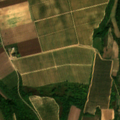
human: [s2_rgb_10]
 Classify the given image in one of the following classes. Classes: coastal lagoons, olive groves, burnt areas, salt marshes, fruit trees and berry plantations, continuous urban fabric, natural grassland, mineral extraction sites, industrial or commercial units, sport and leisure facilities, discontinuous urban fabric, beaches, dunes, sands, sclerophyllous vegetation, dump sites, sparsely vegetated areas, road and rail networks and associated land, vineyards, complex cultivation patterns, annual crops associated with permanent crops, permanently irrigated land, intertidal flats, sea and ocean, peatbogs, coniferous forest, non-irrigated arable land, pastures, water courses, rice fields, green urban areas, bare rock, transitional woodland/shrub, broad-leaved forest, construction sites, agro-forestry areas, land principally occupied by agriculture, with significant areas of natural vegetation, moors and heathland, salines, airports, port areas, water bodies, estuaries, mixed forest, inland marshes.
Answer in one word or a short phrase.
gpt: non-irrigated arable land, vineyards, land principally occupied by agriculture, with significant areas of natural vegetation, broad-leaved forest, transitional woodland/shrub